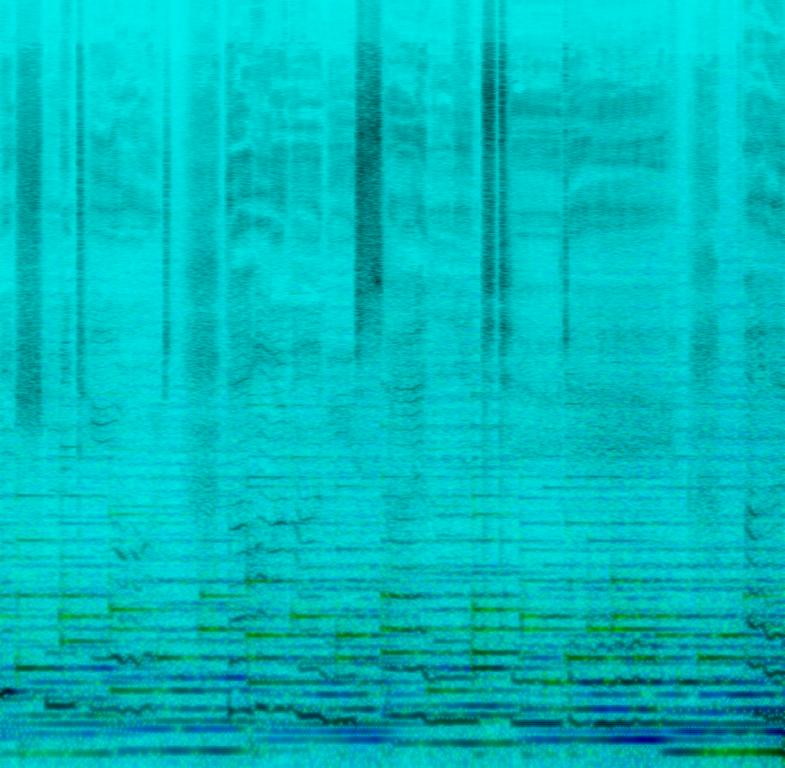
This song contains a string section playing a soft rising melody with key changes then an upright bass comes in being played with a bow and long strokes. An acoustic piano panned to the right side of the speakers is playing a melody along to the female voice singing. This song may be playing in a dramatic scene of a Disney movie.